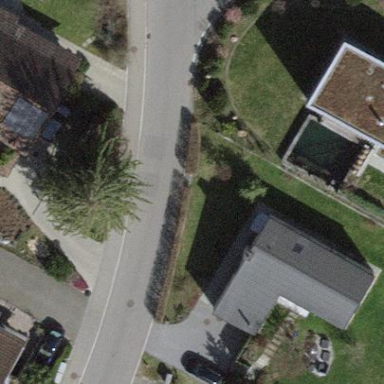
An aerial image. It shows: Detached building.